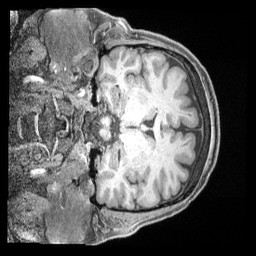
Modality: T1w
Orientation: coronal
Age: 37
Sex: male
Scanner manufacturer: siemens
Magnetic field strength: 3 T
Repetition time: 2 s
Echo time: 0.00211 s